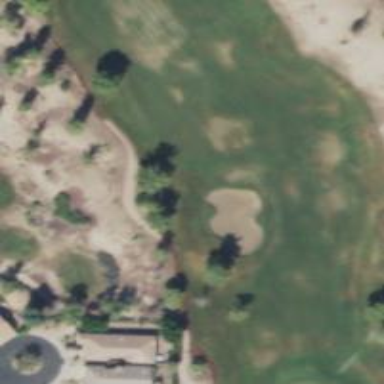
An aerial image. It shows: Golf fairway surrounded by grass.